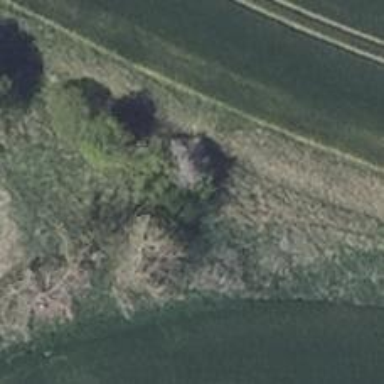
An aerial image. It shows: Deciduous broadleaved tree.